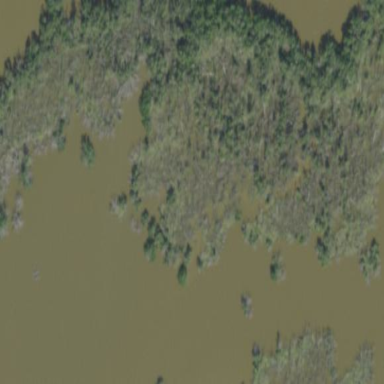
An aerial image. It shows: Mangrove wetland featuring plant community of Mangrove Swamp.